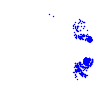
Particle: proton